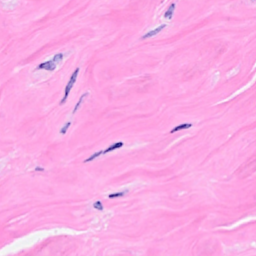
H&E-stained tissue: Breast